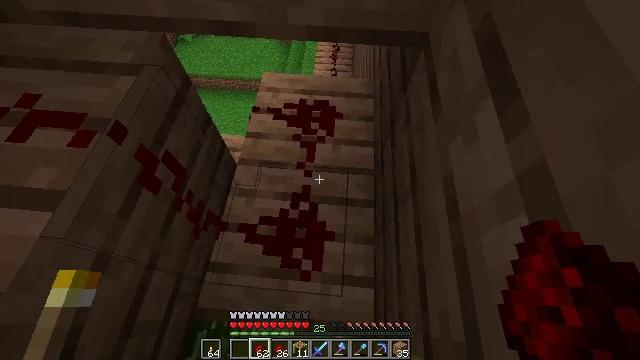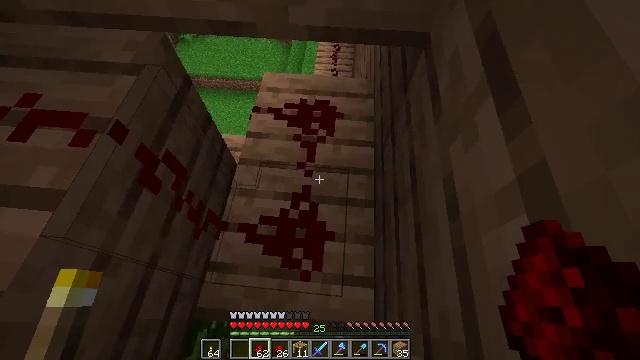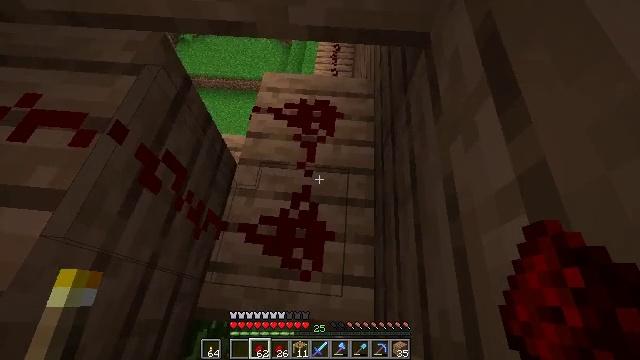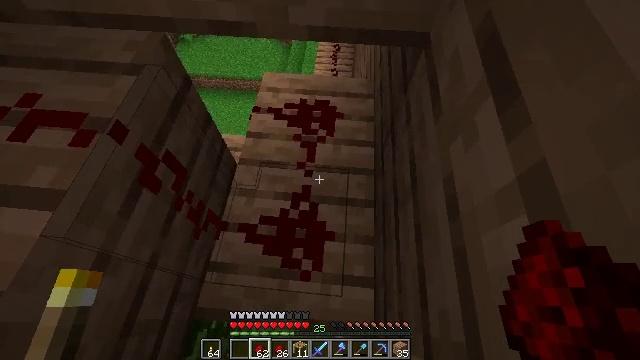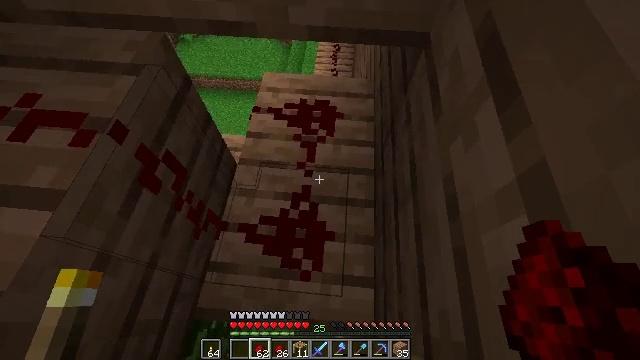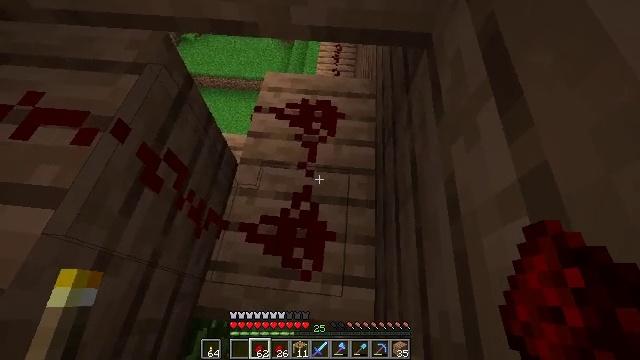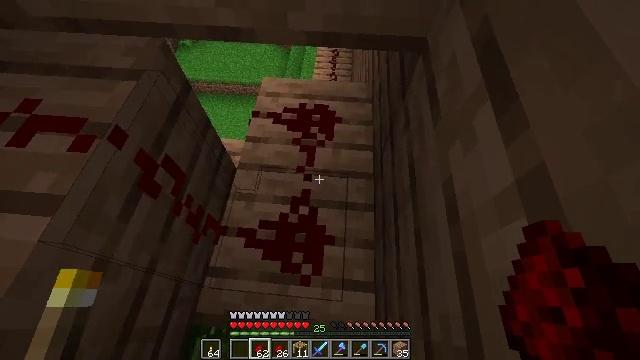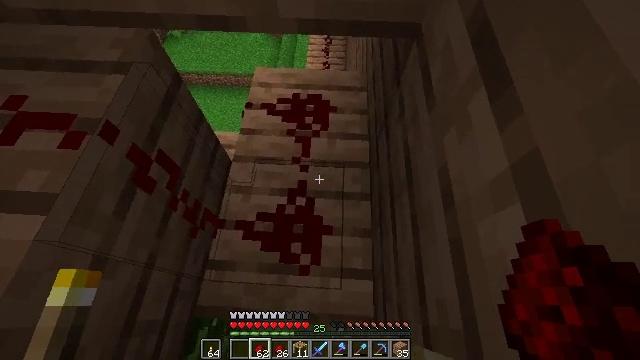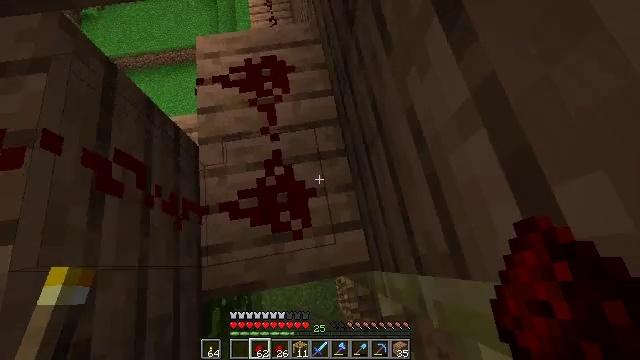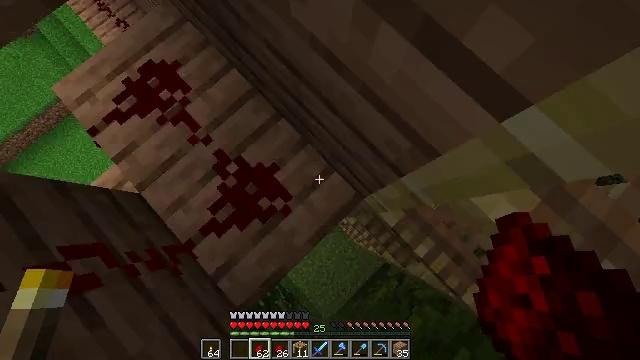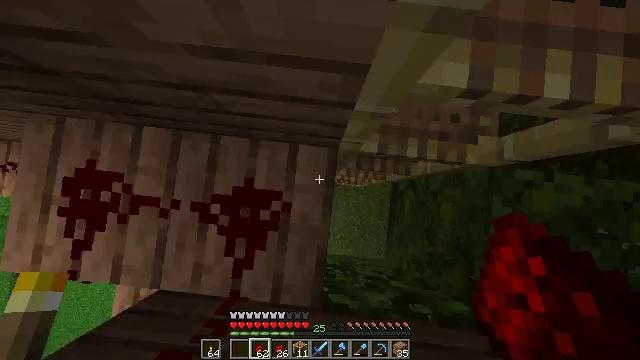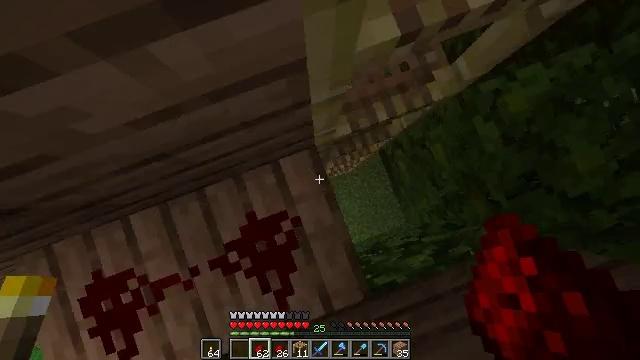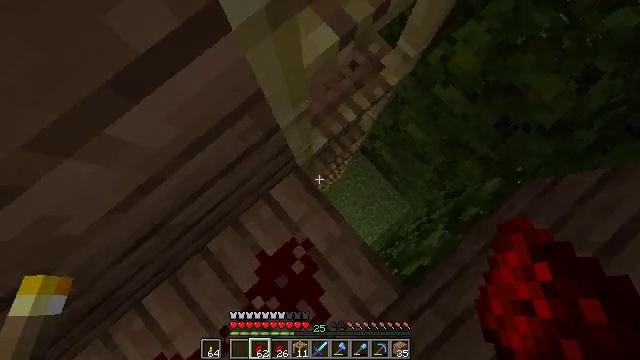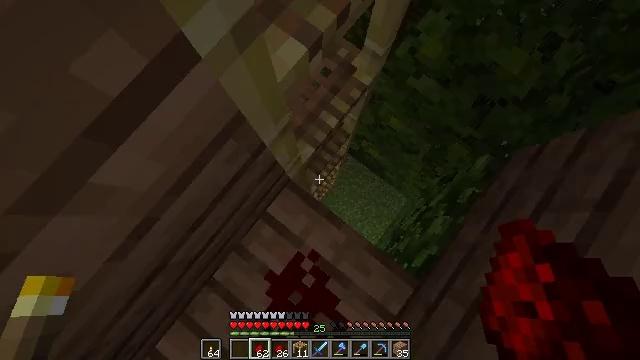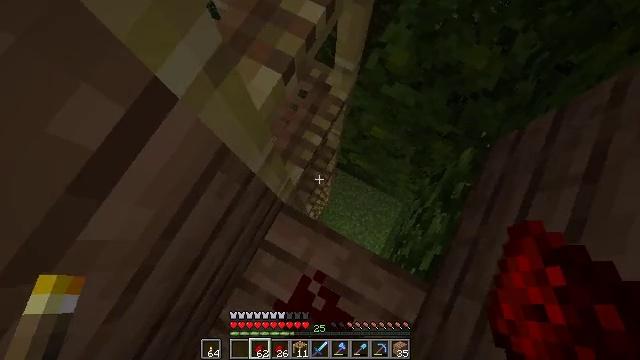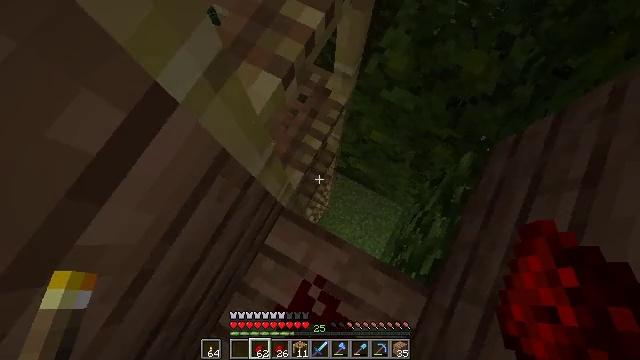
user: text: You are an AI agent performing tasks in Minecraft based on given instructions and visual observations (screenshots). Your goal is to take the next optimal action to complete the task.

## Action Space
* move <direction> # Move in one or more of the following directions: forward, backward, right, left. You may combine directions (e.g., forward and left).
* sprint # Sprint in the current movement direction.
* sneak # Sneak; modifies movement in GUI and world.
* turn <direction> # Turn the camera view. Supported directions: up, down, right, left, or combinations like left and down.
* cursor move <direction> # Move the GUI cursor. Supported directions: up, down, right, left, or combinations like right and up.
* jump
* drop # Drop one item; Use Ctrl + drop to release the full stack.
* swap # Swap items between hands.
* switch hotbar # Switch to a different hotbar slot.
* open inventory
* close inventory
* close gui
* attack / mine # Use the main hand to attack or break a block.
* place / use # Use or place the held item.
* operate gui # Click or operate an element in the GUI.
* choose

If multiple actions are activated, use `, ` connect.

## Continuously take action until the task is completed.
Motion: motion action
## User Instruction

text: Gather the repeater by attacking it.
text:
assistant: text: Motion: no_op
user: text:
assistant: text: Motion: no_op
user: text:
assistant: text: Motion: no_op
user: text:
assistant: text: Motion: no_op
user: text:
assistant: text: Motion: no_op
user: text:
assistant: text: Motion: no_op
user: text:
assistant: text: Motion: turn right and down
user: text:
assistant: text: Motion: turn right and down
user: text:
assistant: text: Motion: turn right and down
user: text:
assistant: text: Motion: turn right and down
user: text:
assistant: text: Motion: turn right
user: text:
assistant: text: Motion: turn right and up
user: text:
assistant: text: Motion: turn right and up
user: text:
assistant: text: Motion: turn right and up
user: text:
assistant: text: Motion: no_op
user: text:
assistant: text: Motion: turn up
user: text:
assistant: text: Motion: turn left
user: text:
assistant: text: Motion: turn left and up
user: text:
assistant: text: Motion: turn left and up
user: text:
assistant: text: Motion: move forward, turn left
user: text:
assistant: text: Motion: move forward, turn left
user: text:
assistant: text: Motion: move forward, turn left
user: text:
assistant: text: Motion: move forward, turn left
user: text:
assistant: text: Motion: move forward, turn left
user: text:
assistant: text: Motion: turn left
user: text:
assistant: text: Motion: turn left
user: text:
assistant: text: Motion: turn left
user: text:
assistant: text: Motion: turn left
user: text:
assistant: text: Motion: turn left
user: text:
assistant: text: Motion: move forward, turn left